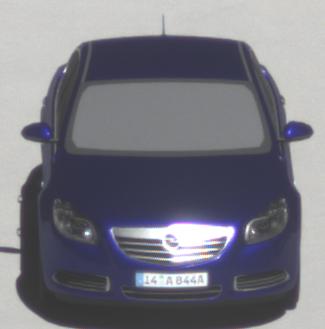
Make: Opel
Model: Insignia 1.6
Detailed model: Insignia (A) Notch Back
Model produced from: 2008/11
Model produced until: 2008/12
Doors: 4
Color: blue
Road condition: dry road
Daytime: midday
Contrast: high contrast